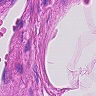
Metastatic tissue present: no